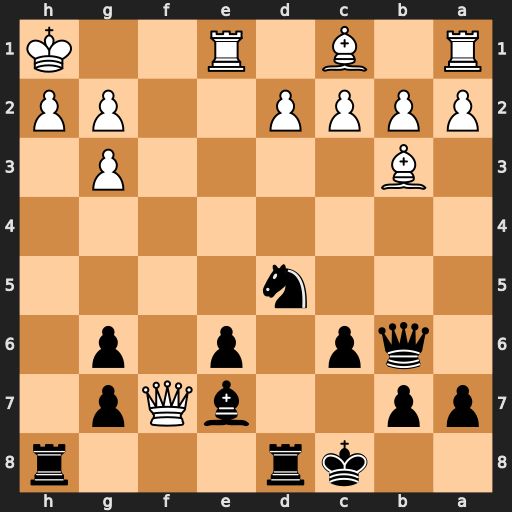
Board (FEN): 2kr3r/pp2bQp1/1qp1p1p1/3n4/8/1B4P1/PPPP2PP/R1B1R2K
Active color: b
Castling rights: -
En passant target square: -
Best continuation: Rxh2+ Kxh2 Rh8#